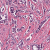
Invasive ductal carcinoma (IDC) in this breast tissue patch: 1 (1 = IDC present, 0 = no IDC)